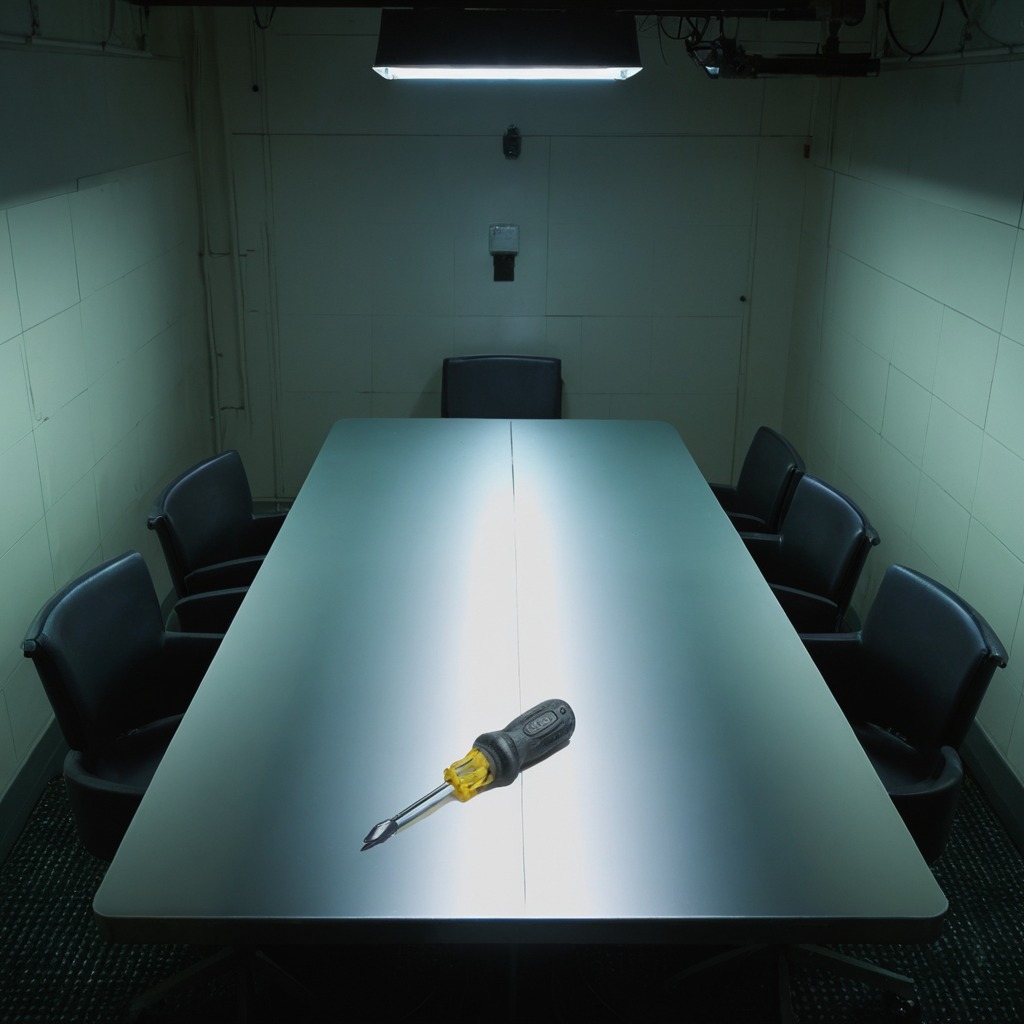
A screwdriver is lying on a clean empty table in a railway signal maintenance room lit by harsh overhead fluorescents photorealistic surface textures crisp shadows high dynamic range